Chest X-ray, PA view. Patient: 49 years old, sex F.
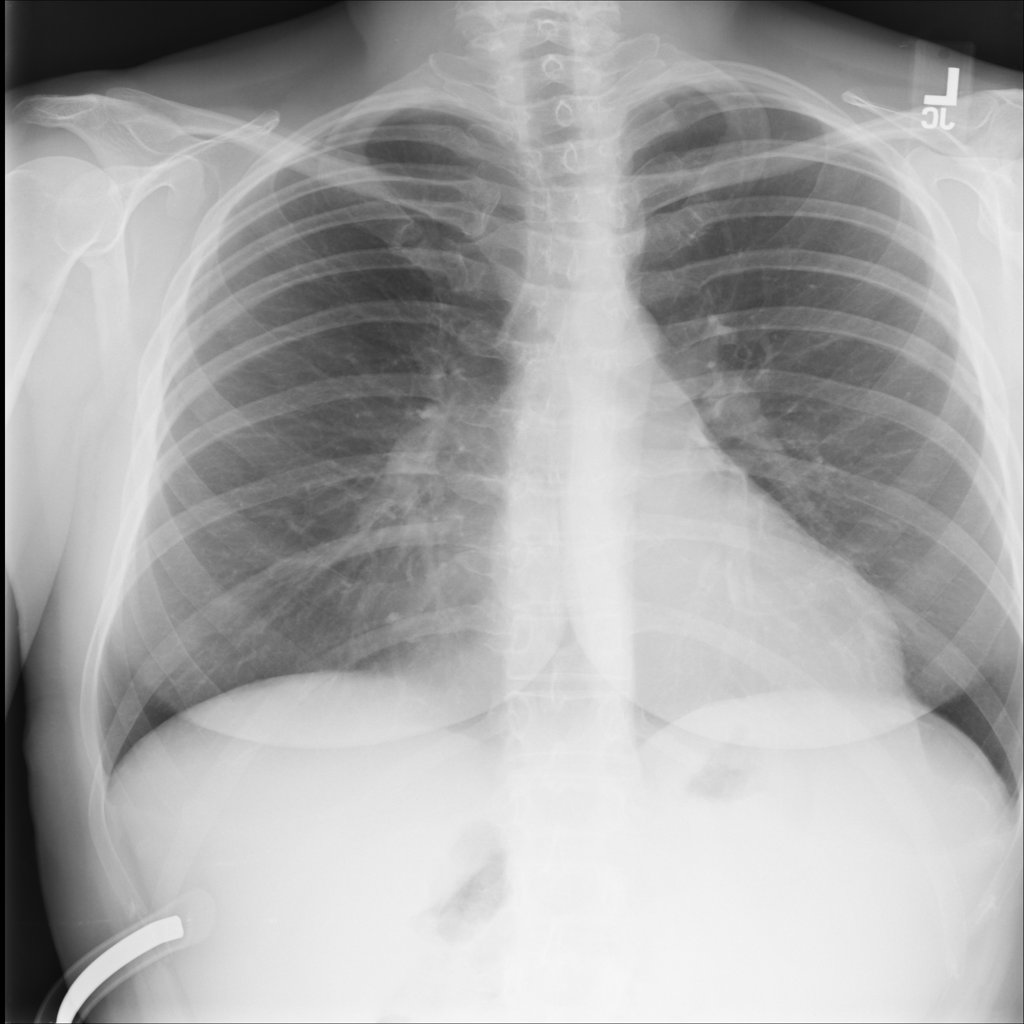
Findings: No Finding